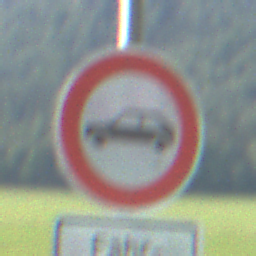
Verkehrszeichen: VerbotPersonenkraftwagen
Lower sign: SonstigeFahrzeugePersonengruppenFrei4
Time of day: SunriseSunset
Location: Outdoor (Nature)
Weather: PartlyCloudy
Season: NotSpecified
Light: Natural